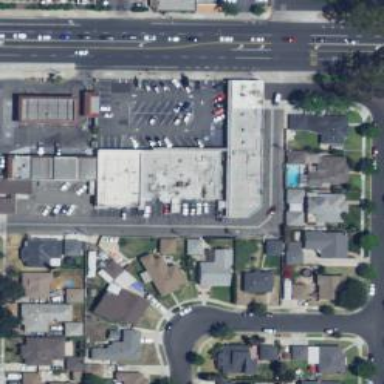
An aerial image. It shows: Retail building.